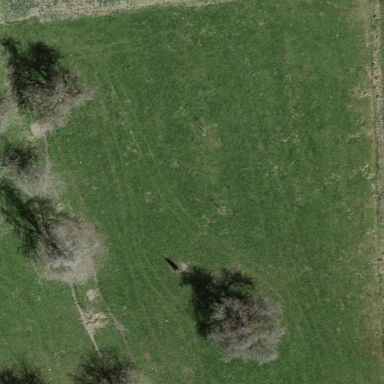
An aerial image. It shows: Beautiful meadow.